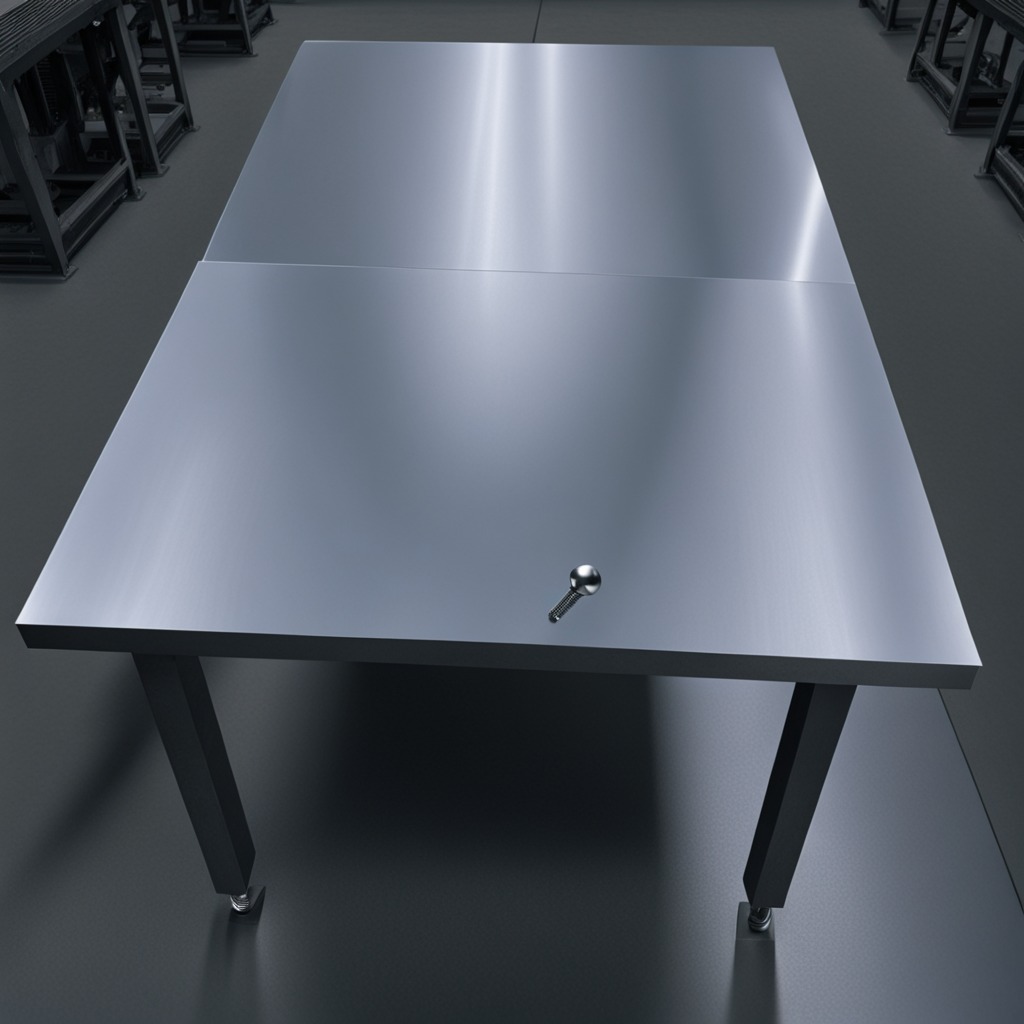
A metal screw is lying on a clean empty table in a basement in the evening soft directional lighting on the tabletop realistic grain studio-quality clarity centered framing